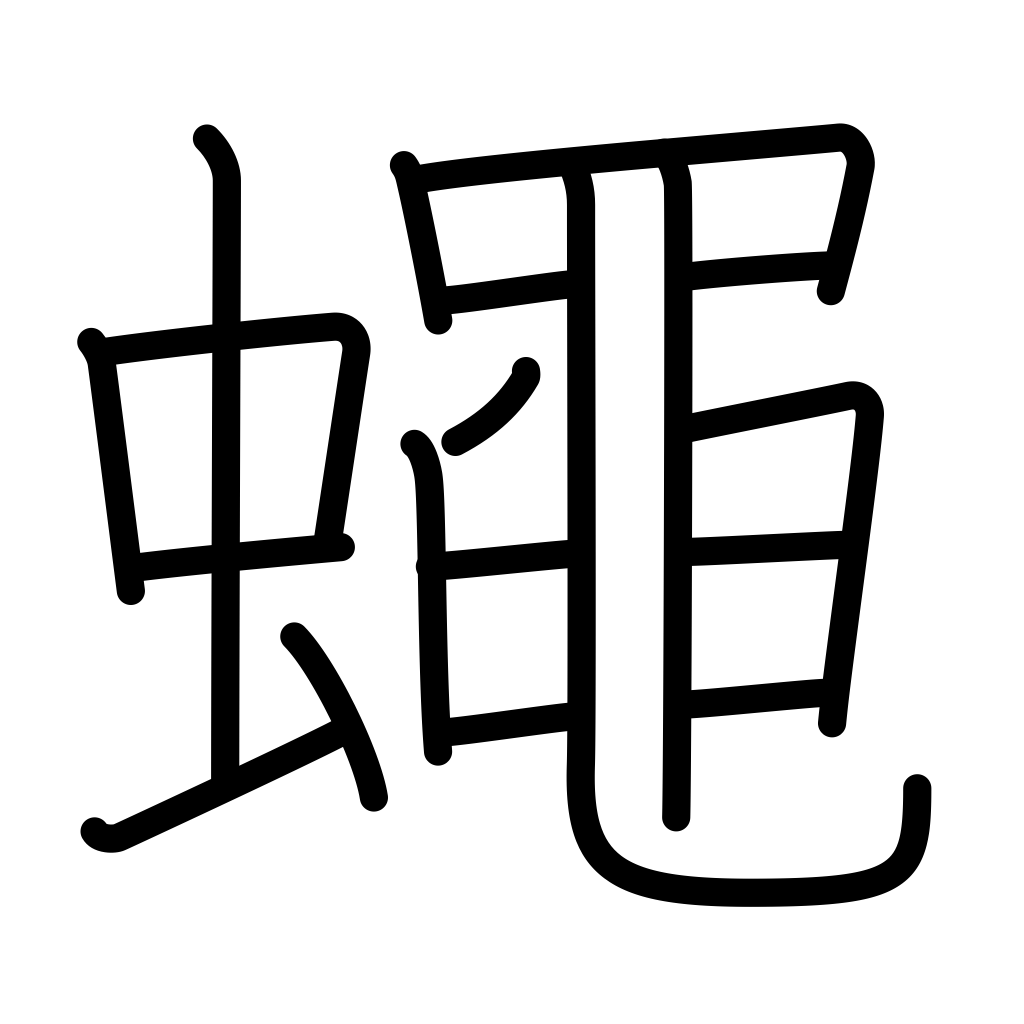
Meaning: fly